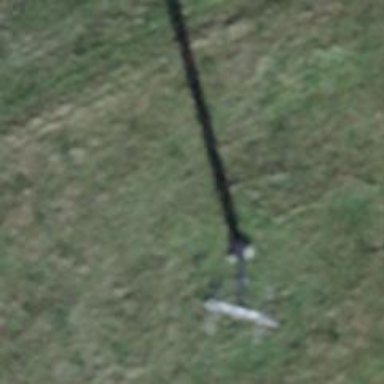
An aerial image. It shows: Pylon used for aerialway.